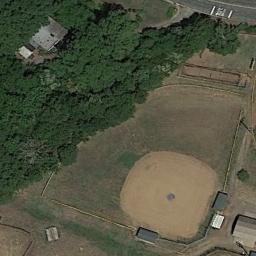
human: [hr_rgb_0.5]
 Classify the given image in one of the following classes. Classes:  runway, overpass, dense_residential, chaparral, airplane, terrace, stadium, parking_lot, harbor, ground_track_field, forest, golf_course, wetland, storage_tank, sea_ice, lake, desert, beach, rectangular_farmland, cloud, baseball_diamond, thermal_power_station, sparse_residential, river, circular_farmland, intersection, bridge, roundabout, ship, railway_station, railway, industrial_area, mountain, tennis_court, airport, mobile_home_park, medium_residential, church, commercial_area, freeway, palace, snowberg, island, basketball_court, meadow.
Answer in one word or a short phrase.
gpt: baseball_diamond